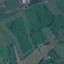
Land use / land cover class: Pasture